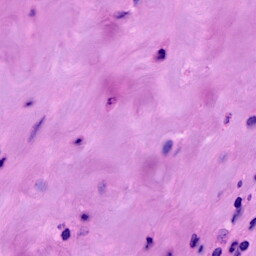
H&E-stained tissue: Breast